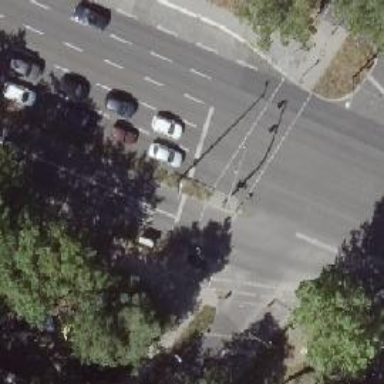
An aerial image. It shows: Road with traffic signals.